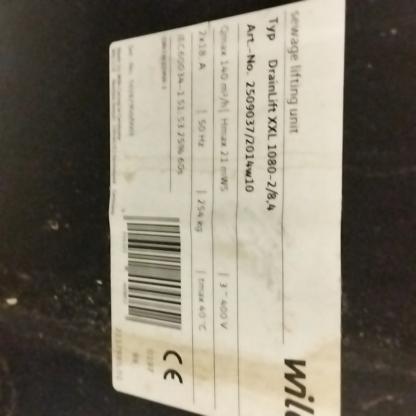
Klasa: tabliczka-znamionowa